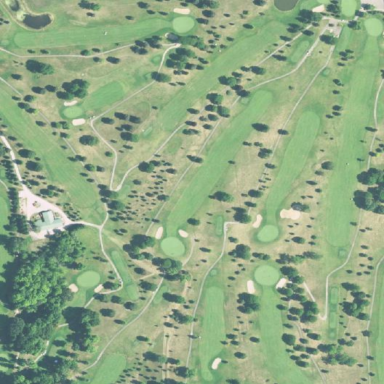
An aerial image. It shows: Golf course surrounded by greenery.